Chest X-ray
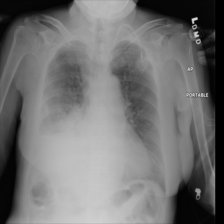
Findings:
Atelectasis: negative
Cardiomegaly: negative
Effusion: positive
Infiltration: negative
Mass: negative
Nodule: negative
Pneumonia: negative
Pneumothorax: negative
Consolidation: negative
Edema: negative
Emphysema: negative
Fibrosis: negative
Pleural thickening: negative
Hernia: negative